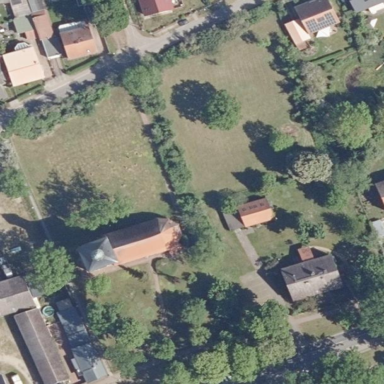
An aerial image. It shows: Residential area with lovely garden.